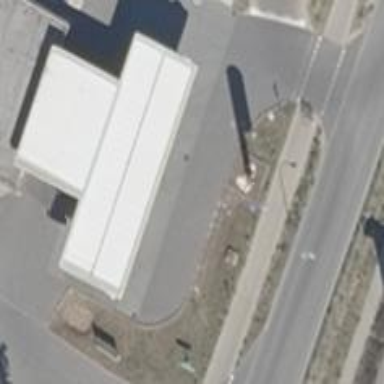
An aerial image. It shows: Asphalt road leading to fuel service station.